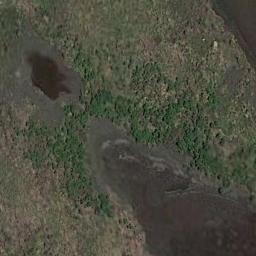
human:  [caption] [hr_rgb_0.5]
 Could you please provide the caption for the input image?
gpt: Half of this wetland is flooded .

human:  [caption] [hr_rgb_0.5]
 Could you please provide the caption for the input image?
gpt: Many waters of different sizes and shapes are surrounded by wetlands .

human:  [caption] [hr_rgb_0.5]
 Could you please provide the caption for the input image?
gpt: There are a few brown bare lands in the river in a wetland with sparse green plants on the bare lands .

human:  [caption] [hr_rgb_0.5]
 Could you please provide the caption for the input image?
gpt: The wetland consists of dry and green plants and water .

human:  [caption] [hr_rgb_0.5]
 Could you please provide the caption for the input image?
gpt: There are some green areas and water areas on the wetland .